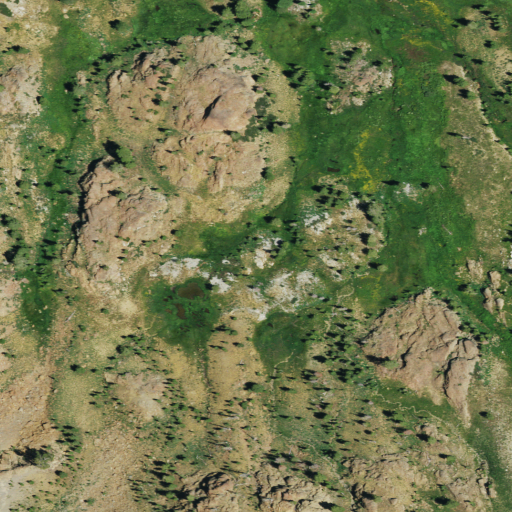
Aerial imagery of plain(s) in California named Van Matre Meadows containing shrub, evergreen forest, and barren land